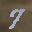
Label: 7